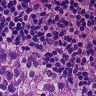
Metastatic tissue present: yes